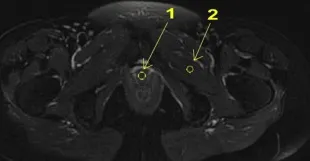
Changes in signal intensity ratio between the urethra and external sphincter on T2-weighted imaging. After treatment. Ad: adductor muscles; OE: obturator externus muscle; IT: ischial tuberosity; OI: obturator internus muscle; LA: levator ani muscle; Max: gluteus maximus muscle. The yellow circles represent the measurement of MRI values at the same location of the urethra (1) and OE (2).
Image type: radiology (mri)